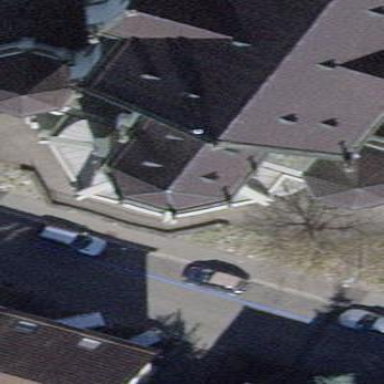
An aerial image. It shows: Part of building is shown in the image.